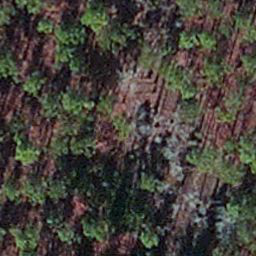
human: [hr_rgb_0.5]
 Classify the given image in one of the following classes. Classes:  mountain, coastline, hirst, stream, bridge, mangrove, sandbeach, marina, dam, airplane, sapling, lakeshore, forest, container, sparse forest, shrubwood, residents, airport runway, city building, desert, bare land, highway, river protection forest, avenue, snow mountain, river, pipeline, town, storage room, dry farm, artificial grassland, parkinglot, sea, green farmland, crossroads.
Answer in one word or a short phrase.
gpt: sapling